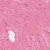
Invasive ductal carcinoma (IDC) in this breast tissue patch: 0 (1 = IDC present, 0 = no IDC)